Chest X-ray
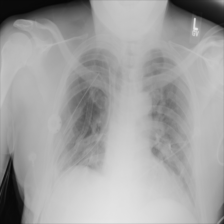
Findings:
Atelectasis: negative
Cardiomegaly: negative
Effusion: negative
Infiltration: positive
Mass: negative
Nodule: negative
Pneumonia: negative
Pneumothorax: negative
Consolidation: negative
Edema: negative
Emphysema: negative
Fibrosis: negative
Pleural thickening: negative
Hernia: negative